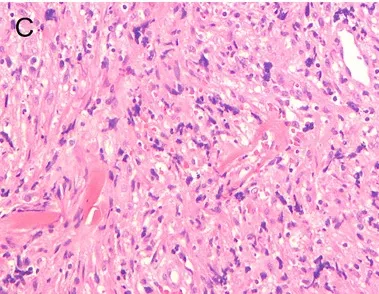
Puncture specimen obtained through ultrasound-guided puncture and histopathologic images showing cells with pleomorphism. (C) Pathological images taken with an optical microscope at 10x magnification (left cervical lymph node, obtained from the Department of Pathology at Zhejiang Cancer Hospital).
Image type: pathology (h&e)